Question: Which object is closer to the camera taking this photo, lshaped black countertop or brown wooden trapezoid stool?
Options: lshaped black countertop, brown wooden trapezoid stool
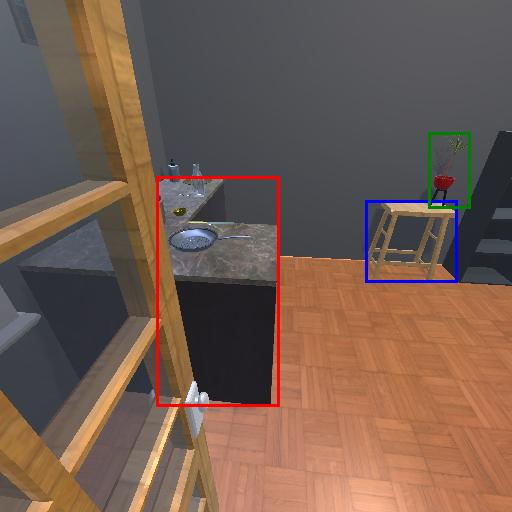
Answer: lshaped black countertop